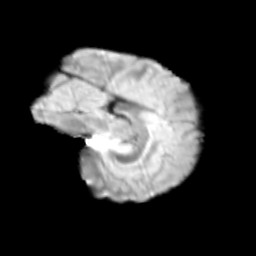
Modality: T2w
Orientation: sagittal
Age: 11
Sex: female
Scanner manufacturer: siemens
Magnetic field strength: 3 T
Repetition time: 3.8 s
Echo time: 0.07 s